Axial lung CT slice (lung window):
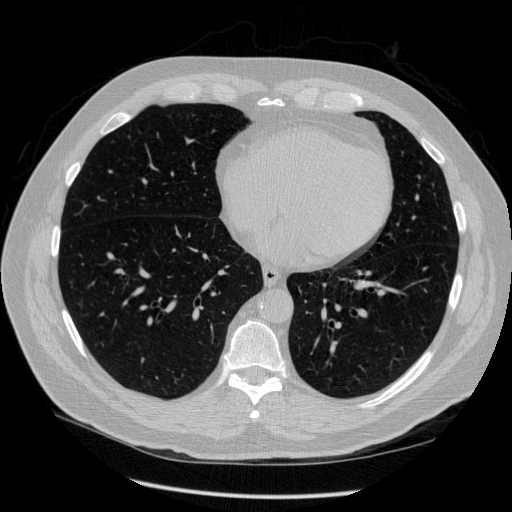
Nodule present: no